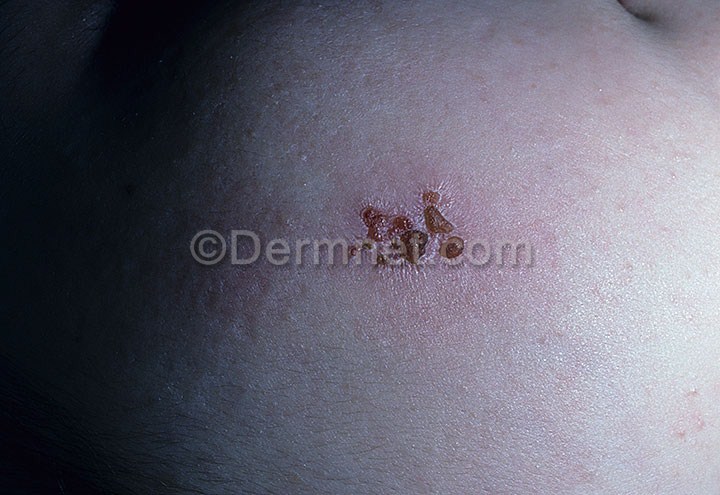
Disease: Warts Molluscum and other Viral Infections